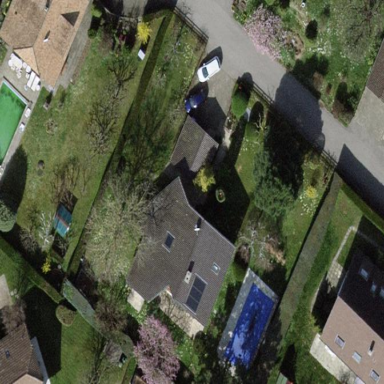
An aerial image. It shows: Detached building.